Interaction volume radius: 10 \u00c5
Interaction volume height: 10 \u00c5
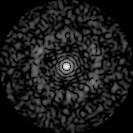
Disorder parameter: 0.8326